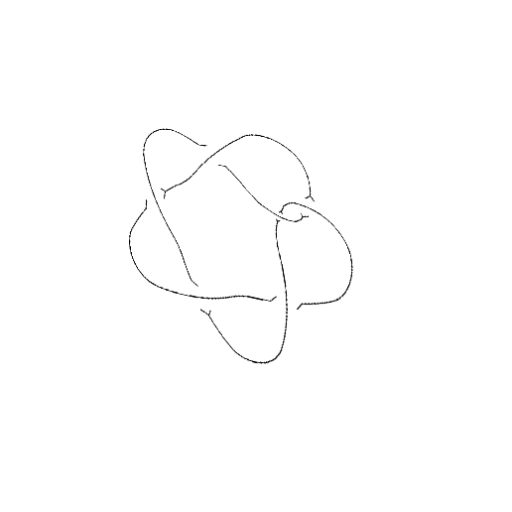
Crossing number: 6